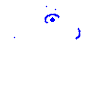
Particle: kaon